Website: crate-barrel
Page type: stored-credit-cards
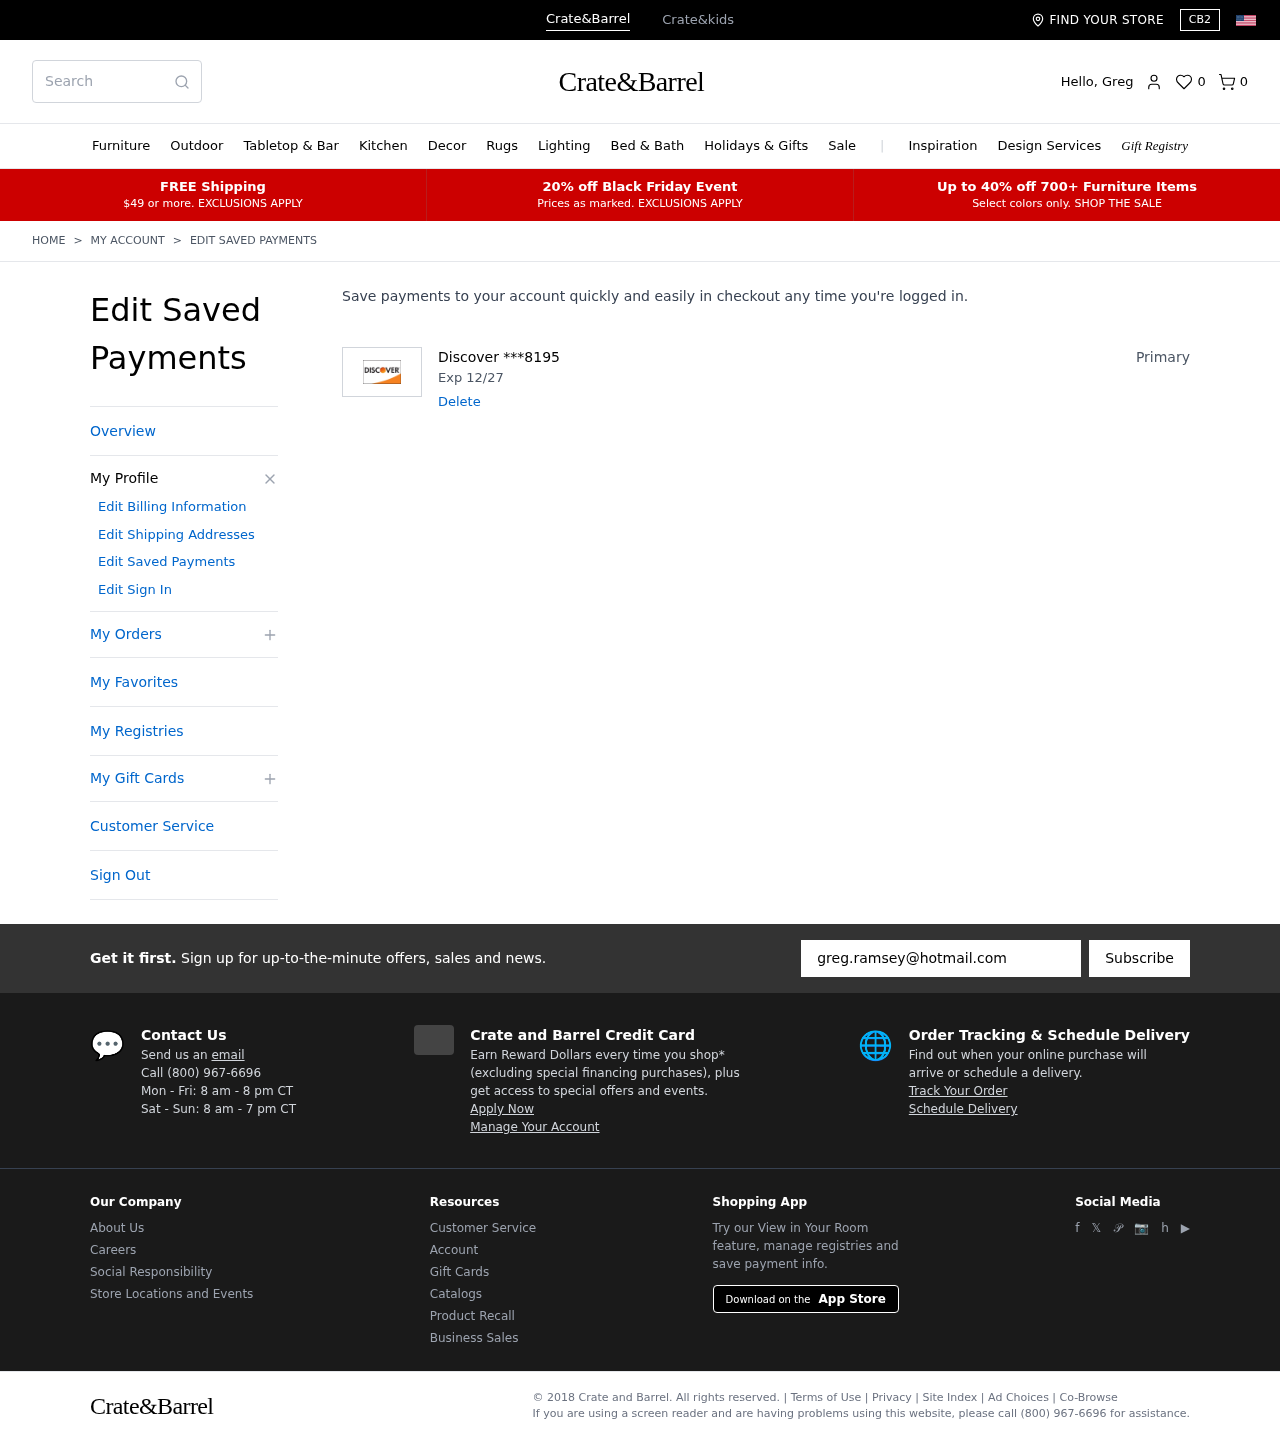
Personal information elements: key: PII_CARD_EXPIRY
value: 12/27
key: PII_CARD_LAST4
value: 8195
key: PII_CARD_TYPE
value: Discover
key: PII_FIRSTNAME
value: Greg
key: PII_EMAIL
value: greg.ramsey@hotmail.com
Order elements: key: ORDER_NUM_ITEMS
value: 0
Search elements: key: HEADER_SEARCH
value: Search
Other elements: key: FAVORITES_COUNT
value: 0